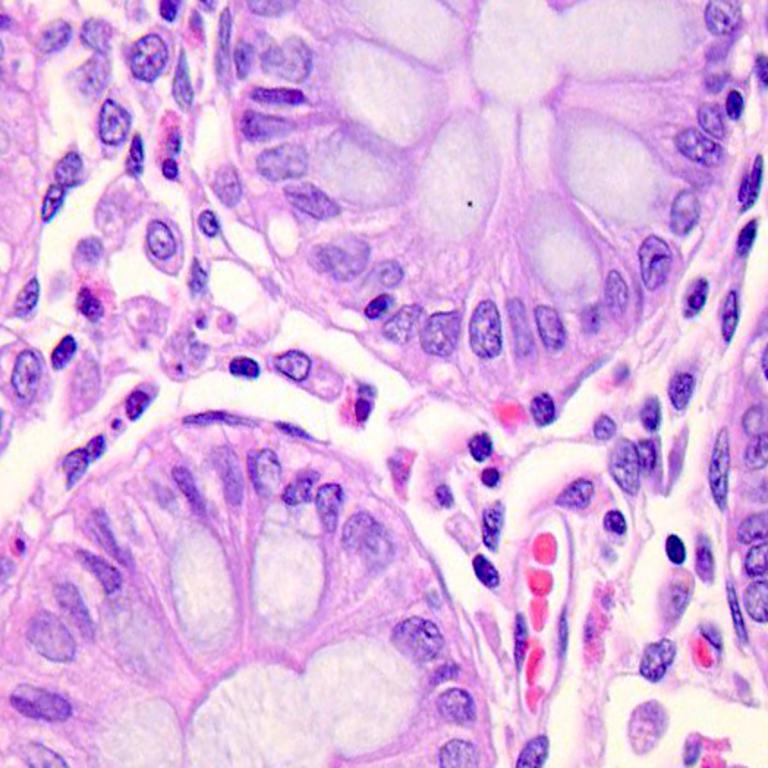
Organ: colon
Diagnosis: benign